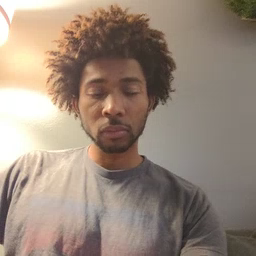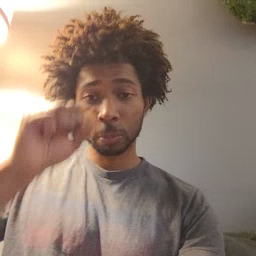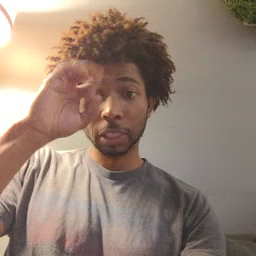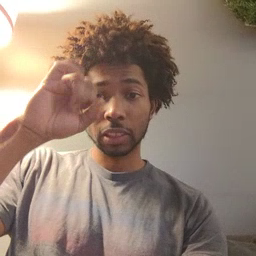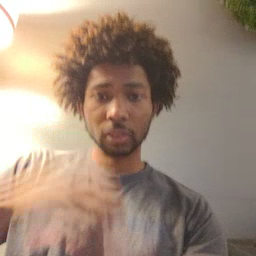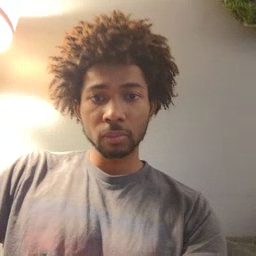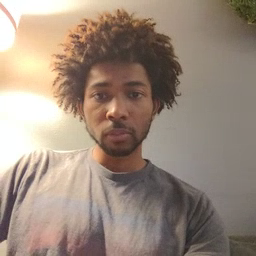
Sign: awake